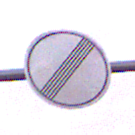
Verkehrszeichen: EndeSaemtlicherBegrenzungen
Umgebung: Outdoor, Nature
Tageszeit: SunriseSunset
Wetter: PartlyCloudy
Licht: Natural
Jahreszeit: NotSpecified
Kontrast: LowContrast